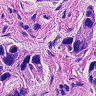
Metastatic tissue present: yes